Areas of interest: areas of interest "Driving School"
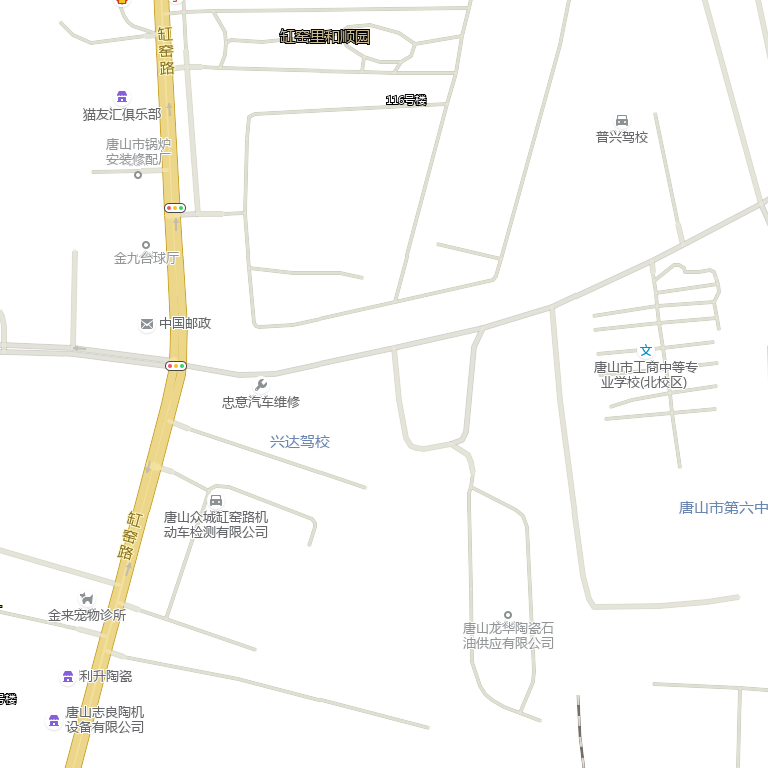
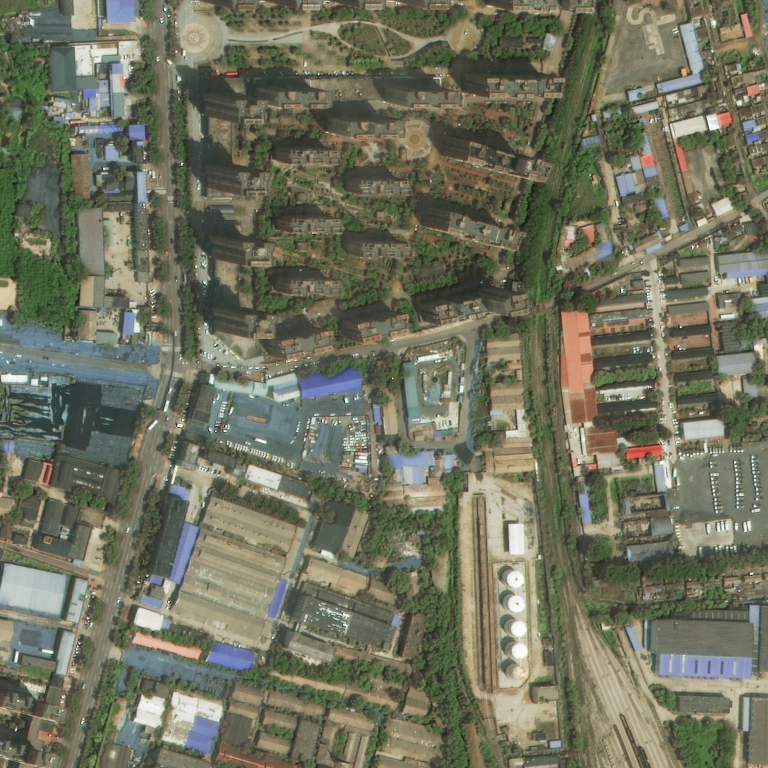